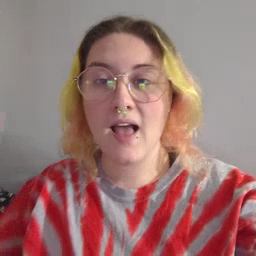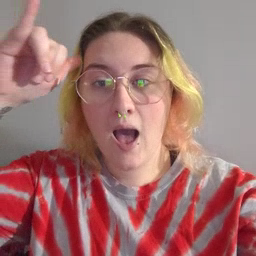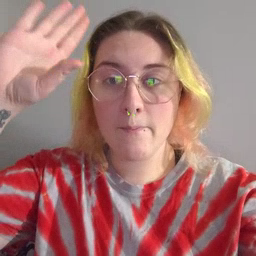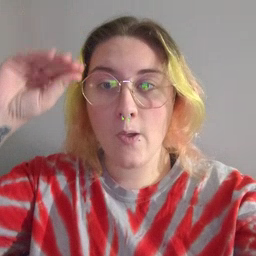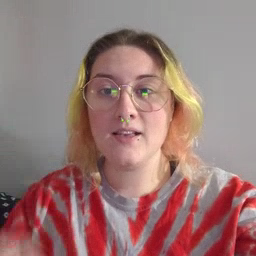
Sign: cowboy